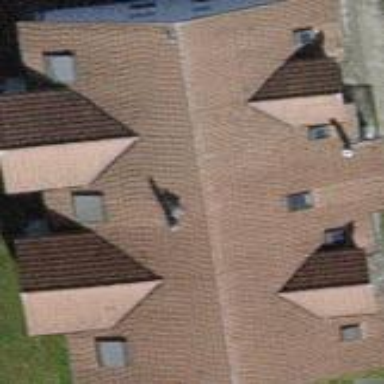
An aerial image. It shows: Building with tile roof.